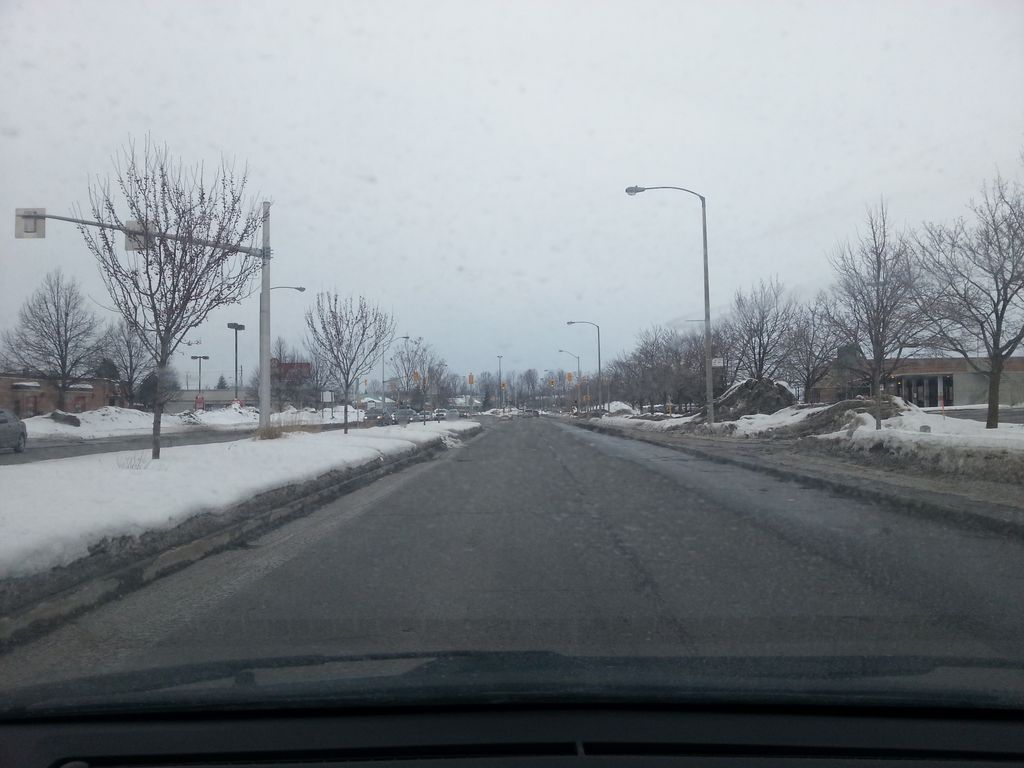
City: ottawa-gatineau